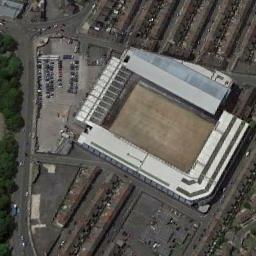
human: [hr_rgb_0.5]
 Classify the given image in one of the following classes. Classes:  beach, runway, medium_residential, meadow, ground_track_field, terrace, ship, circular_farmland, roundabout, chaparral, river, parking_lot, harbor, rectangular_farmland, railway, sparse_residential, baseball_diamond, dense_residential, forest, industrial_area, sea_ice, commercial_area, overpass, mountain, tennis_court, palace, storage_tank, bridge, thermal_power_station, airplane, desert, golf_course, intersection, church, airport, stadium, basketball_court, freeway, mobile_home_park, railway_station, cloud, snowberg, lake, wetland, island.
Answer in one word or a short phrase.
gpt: stadium